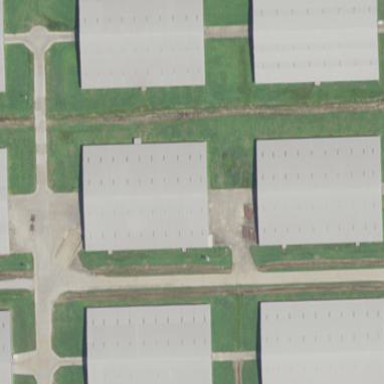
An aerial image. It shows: Warehouse building.